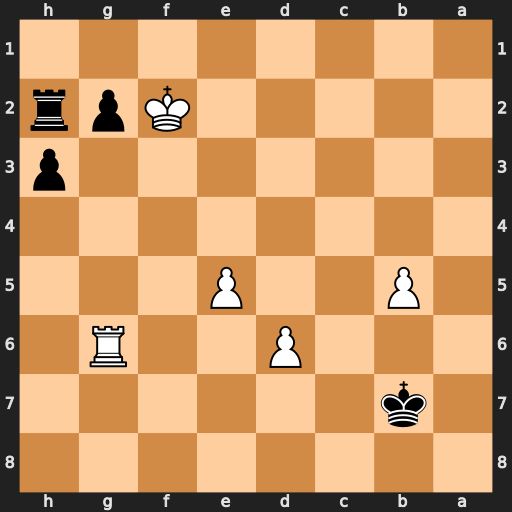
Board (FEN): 8/1k6/3P2R1/1P2P3/8/7p/5Kpr/8
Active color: b
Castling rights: -
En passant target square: -
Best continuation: Rh1 e6 Rf1+